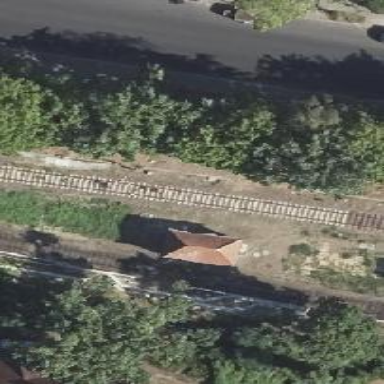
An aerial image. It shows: Railway signal.